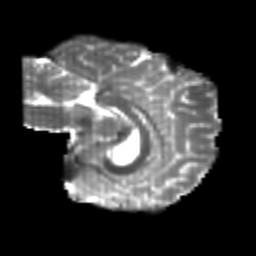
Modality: T2w
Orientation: sagittal
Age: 21
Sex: female
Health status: healthy
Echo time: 0.074 s